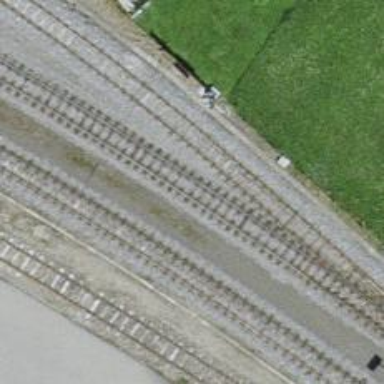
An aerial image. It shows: Narrow-gauge railway track with electrified contact line. The railway has one track.